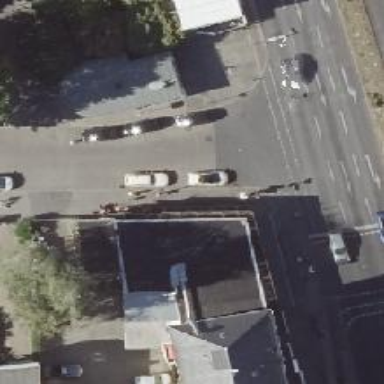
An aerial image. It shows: Taxi stand.